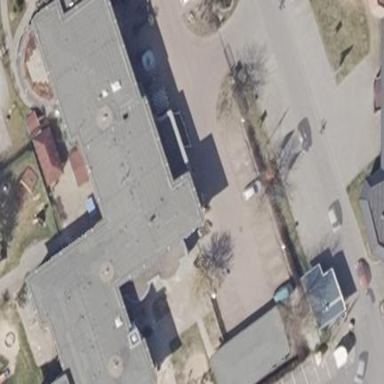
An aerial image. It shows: Hotel with flat roof.